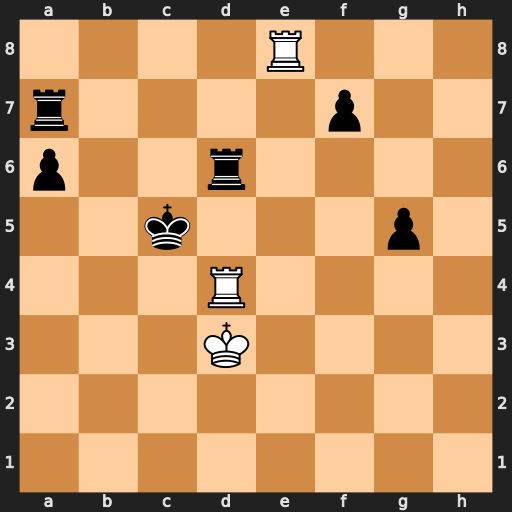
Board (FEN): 4R3/r4p2/p2r4/2k3p1/3R4/3K4/8/8
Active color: w
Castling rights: -
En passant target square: -
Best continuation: Rc8+ Rc6 Rc4+